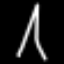
Label: The Eiffel Tower